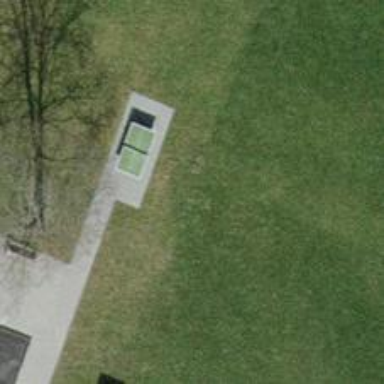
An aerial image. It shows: Pitch for leisure activities.